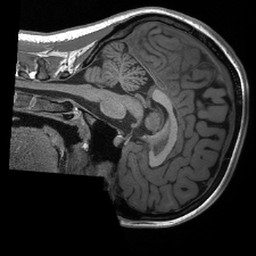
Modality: T1w
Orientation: sagittal
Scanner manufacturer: siemens
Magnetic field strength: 3 T
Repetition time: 2.4 s
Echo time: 0.00213 s